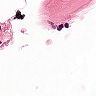
Metastatic tissue present: no